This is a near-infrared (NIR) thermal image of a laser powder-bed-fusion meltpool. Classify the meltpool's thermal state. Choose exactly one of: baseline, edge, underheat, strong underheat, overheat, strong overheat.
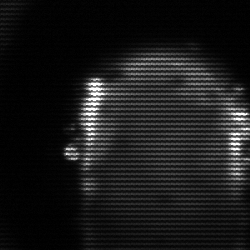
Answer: baseline